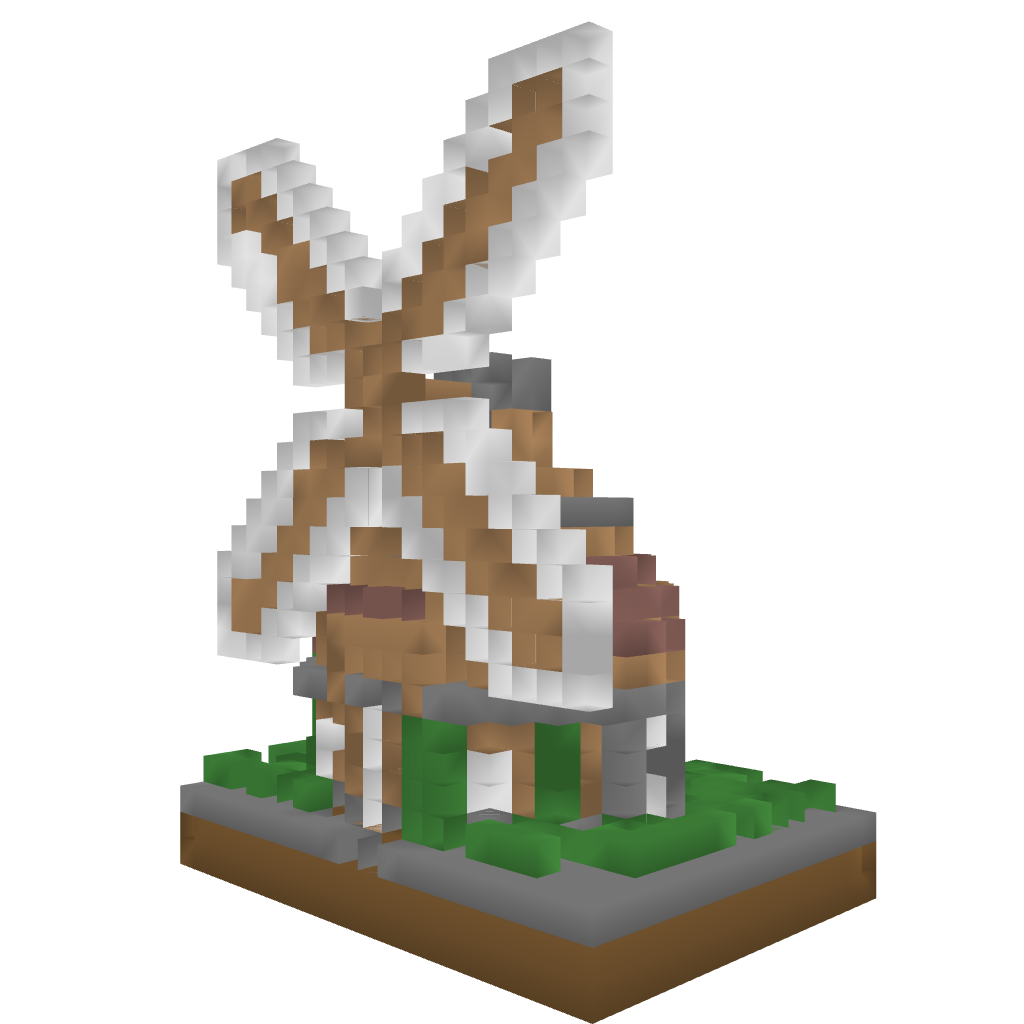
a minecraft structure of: Medieval Small Windmill bad low quality